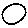
Label: circle